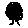
Label: tree